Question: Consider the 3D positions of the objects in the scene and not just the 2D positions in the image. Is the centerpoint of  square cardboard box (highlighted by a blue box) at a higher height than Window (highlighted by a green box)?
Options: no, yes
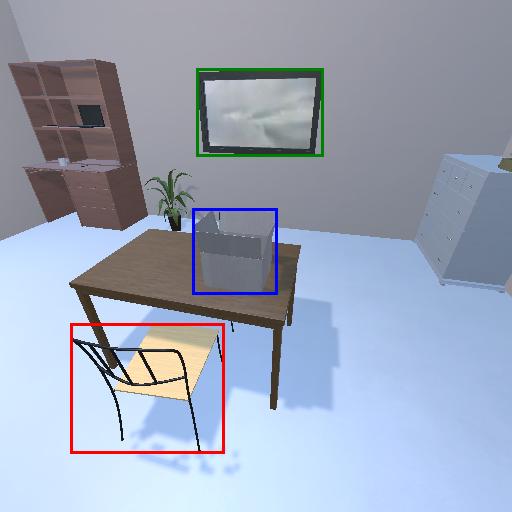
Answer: no